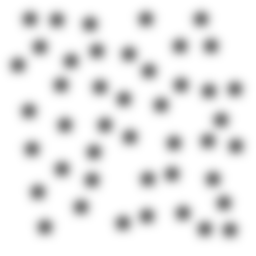
Squares: 0
Triangles: 0
Stars: 44
Total shapes: 44